Field crop: maize
Growth stage: 2
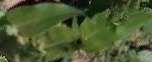
Species: maize